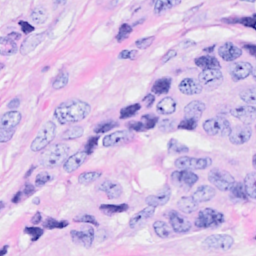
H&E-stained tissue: Breast